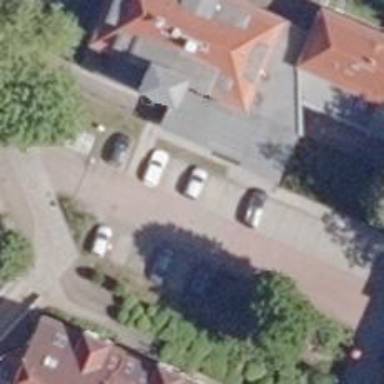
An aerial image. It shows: Parking space.